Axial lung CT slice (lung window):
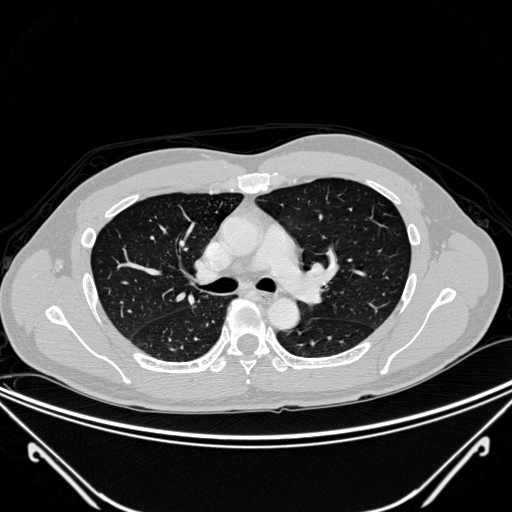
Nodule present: no